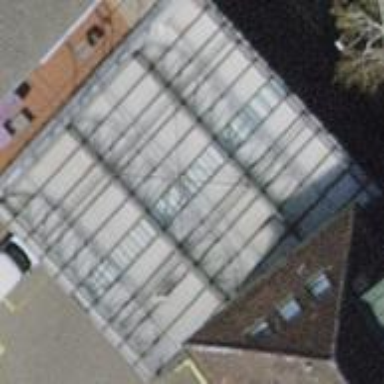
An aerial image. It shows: View of roof of building.